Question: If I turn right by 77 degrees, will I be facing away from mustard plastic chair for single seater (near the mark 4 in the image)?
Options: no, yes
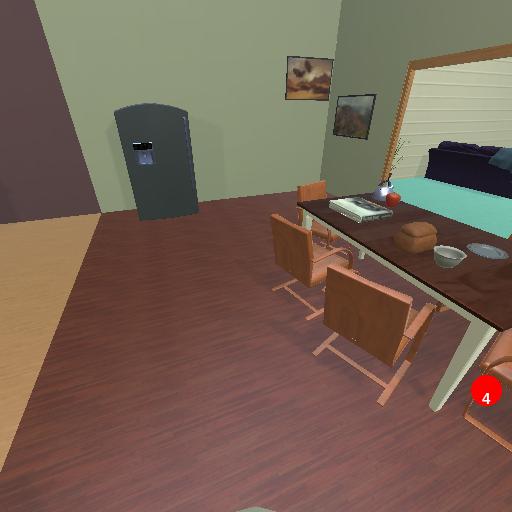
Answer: no